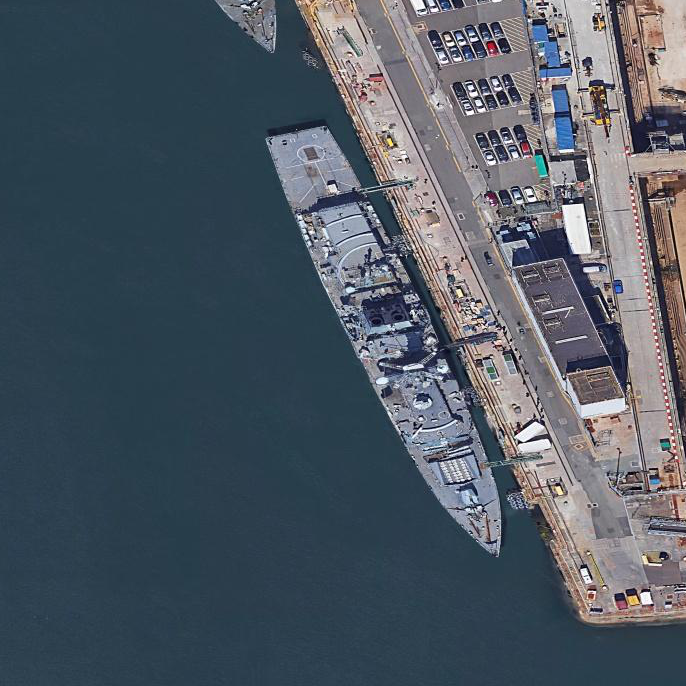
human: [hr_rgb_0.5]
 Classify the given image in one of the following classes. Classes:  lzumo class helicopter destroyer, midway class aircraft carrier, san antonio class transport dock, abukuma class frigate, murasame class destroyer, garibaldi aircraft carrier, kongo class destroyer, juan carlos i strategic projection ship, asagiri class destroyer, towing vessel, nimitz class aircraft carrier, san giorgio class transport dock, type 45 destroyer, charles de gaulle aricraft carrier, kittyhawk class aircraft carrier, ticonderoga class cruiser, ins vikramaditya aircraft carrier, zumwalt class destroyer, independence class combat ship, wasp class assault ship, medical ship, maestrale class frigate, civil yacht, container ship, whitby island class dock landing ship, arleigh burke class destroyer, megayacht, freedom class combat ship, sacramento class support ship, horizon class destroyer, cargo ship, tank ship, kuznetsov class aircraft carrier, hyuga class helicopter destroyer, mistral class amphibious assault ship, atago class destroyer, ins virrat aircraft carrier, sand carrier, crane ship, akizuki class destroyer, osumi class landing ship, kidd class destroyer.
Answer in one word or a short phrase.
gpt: Type 45 destroyer